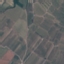
Land use / land cover class: PermanentCrop